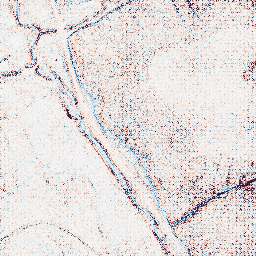
Category: edge_preserving
Decomposition family: anisotropic_diffusion
Decomposition parameters: iterations: 5
kappa: 100
gamma: 0.05
Upsampling method: regularized
Upsampling parameters: scale: 4
lambda_reg: 0.1
Upsampling scale: 4